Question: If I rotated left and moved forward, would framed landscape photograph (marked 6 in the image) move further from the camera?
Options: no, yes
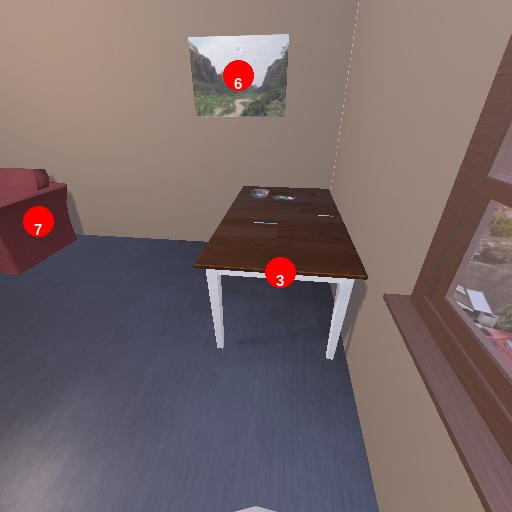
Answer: no